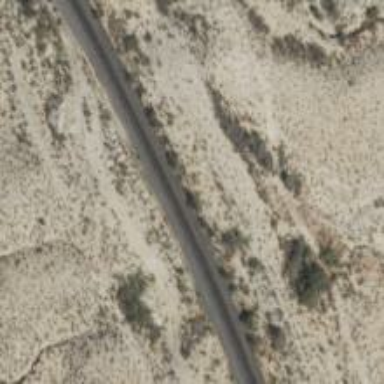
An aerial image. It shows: Abandoned road.